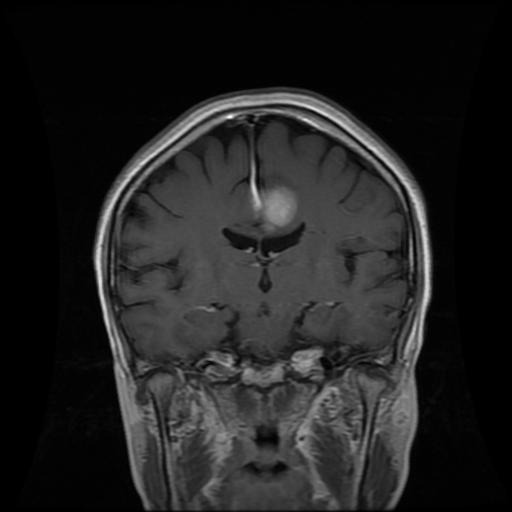
Label: meningioma